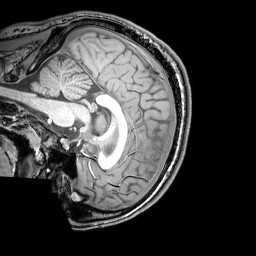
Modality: T1w
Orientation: sagittal
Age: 23
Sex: male
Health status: healthy
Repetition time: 0.081 s
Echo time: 0.037 s